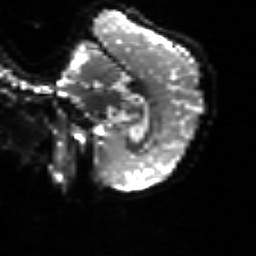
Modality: sbref
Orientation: sagittal
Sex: female
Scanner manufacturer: siemens
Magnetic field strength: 3 T
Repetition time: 5 s
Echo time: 0.071 s